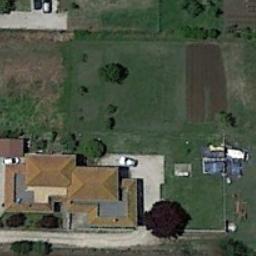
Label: sparse_residential